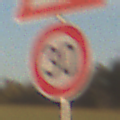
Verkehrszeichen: Geschwindigkeit30
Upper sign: Lichtzeichenanlage
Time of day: SunriseSunset
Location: Outdoor (Nature)
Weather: PartlyCloudy
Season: NotSpecified
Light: Natural